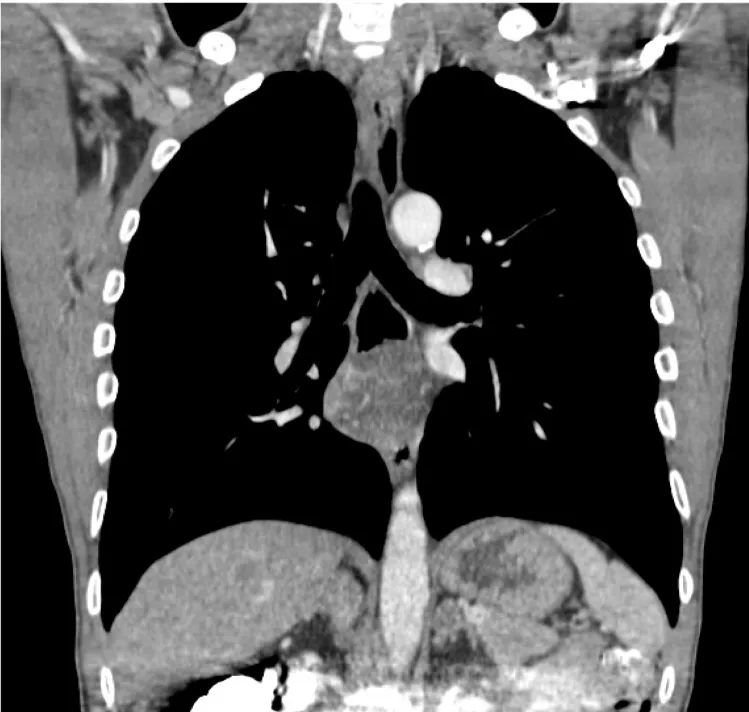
Frontal view of computed tomography of the chest with contrast showing a low oesophagus well-circumscribed mass.
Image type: radiology (ct)